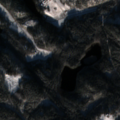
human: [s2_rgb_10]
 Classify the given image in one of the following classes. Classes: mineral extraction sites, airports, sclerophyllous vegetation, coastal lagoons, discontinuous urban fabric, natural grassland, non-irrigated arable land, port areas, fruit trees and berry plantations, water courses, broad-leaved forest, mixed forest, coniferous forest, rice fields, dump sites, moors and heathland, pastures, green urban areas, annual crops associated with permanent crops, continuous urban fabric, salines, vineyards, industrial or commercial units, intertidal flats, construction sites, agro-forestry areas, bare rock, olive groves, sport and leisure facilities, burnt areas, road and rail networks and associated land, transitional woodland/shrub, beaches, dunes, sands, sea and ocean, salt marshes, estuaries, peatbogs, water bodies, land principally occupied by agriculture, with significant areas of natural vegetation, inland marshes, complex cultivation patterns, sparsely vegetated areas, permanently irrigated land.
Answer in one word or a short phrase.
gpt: land principally occupied by agriculture, with significant areas of natural vegetation, coniferous forest, mixed forest, water bodies